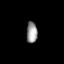
Tissue: prostate
Cell type: T cells
Senescence score: 0.3282
Nuclear area (px): 223
Mean DAPI intensity: 153.628